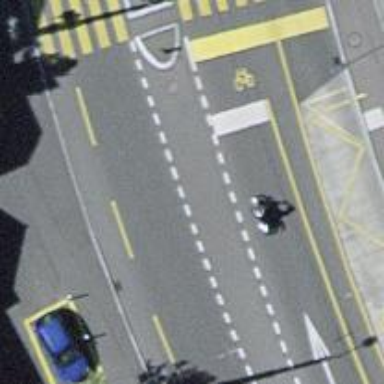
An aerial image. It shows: Paved road with primary highway designation. There is lane for cyclists on the left and trolley wires are present.